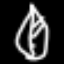
Label: leaf